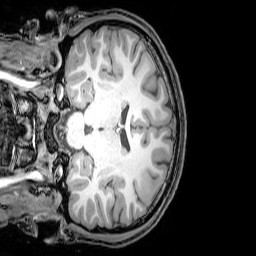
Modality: T1w
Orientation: coronal
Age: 21
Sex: male
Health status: healthy
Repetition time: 0.081 s
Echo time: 0.037 s